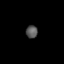
Tissue: skin
Cell type: Others
Senescence score: 0.8041
Nuclear area (px): 145
Mean DAPI intensity: 87.021